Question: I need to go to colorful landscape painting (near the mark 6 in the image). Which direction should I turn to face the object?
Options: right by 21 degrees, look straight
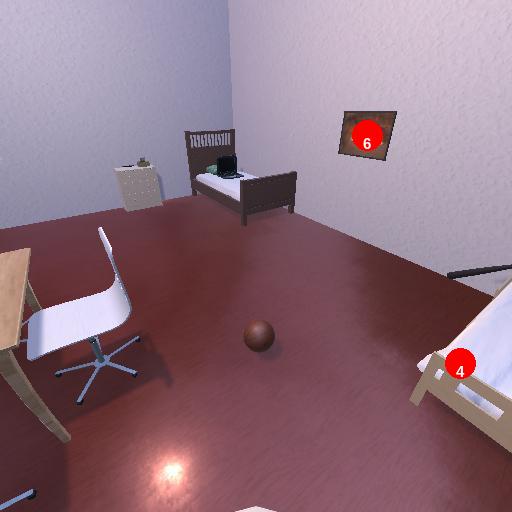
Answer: right by 21 degrees